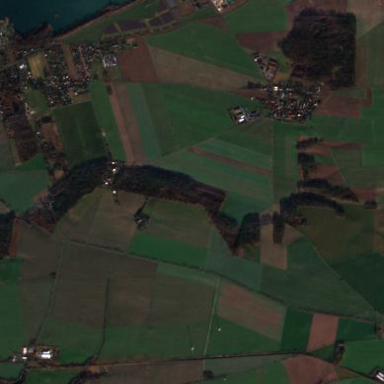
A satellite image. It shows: Picturesque farmland scene.